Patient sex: M
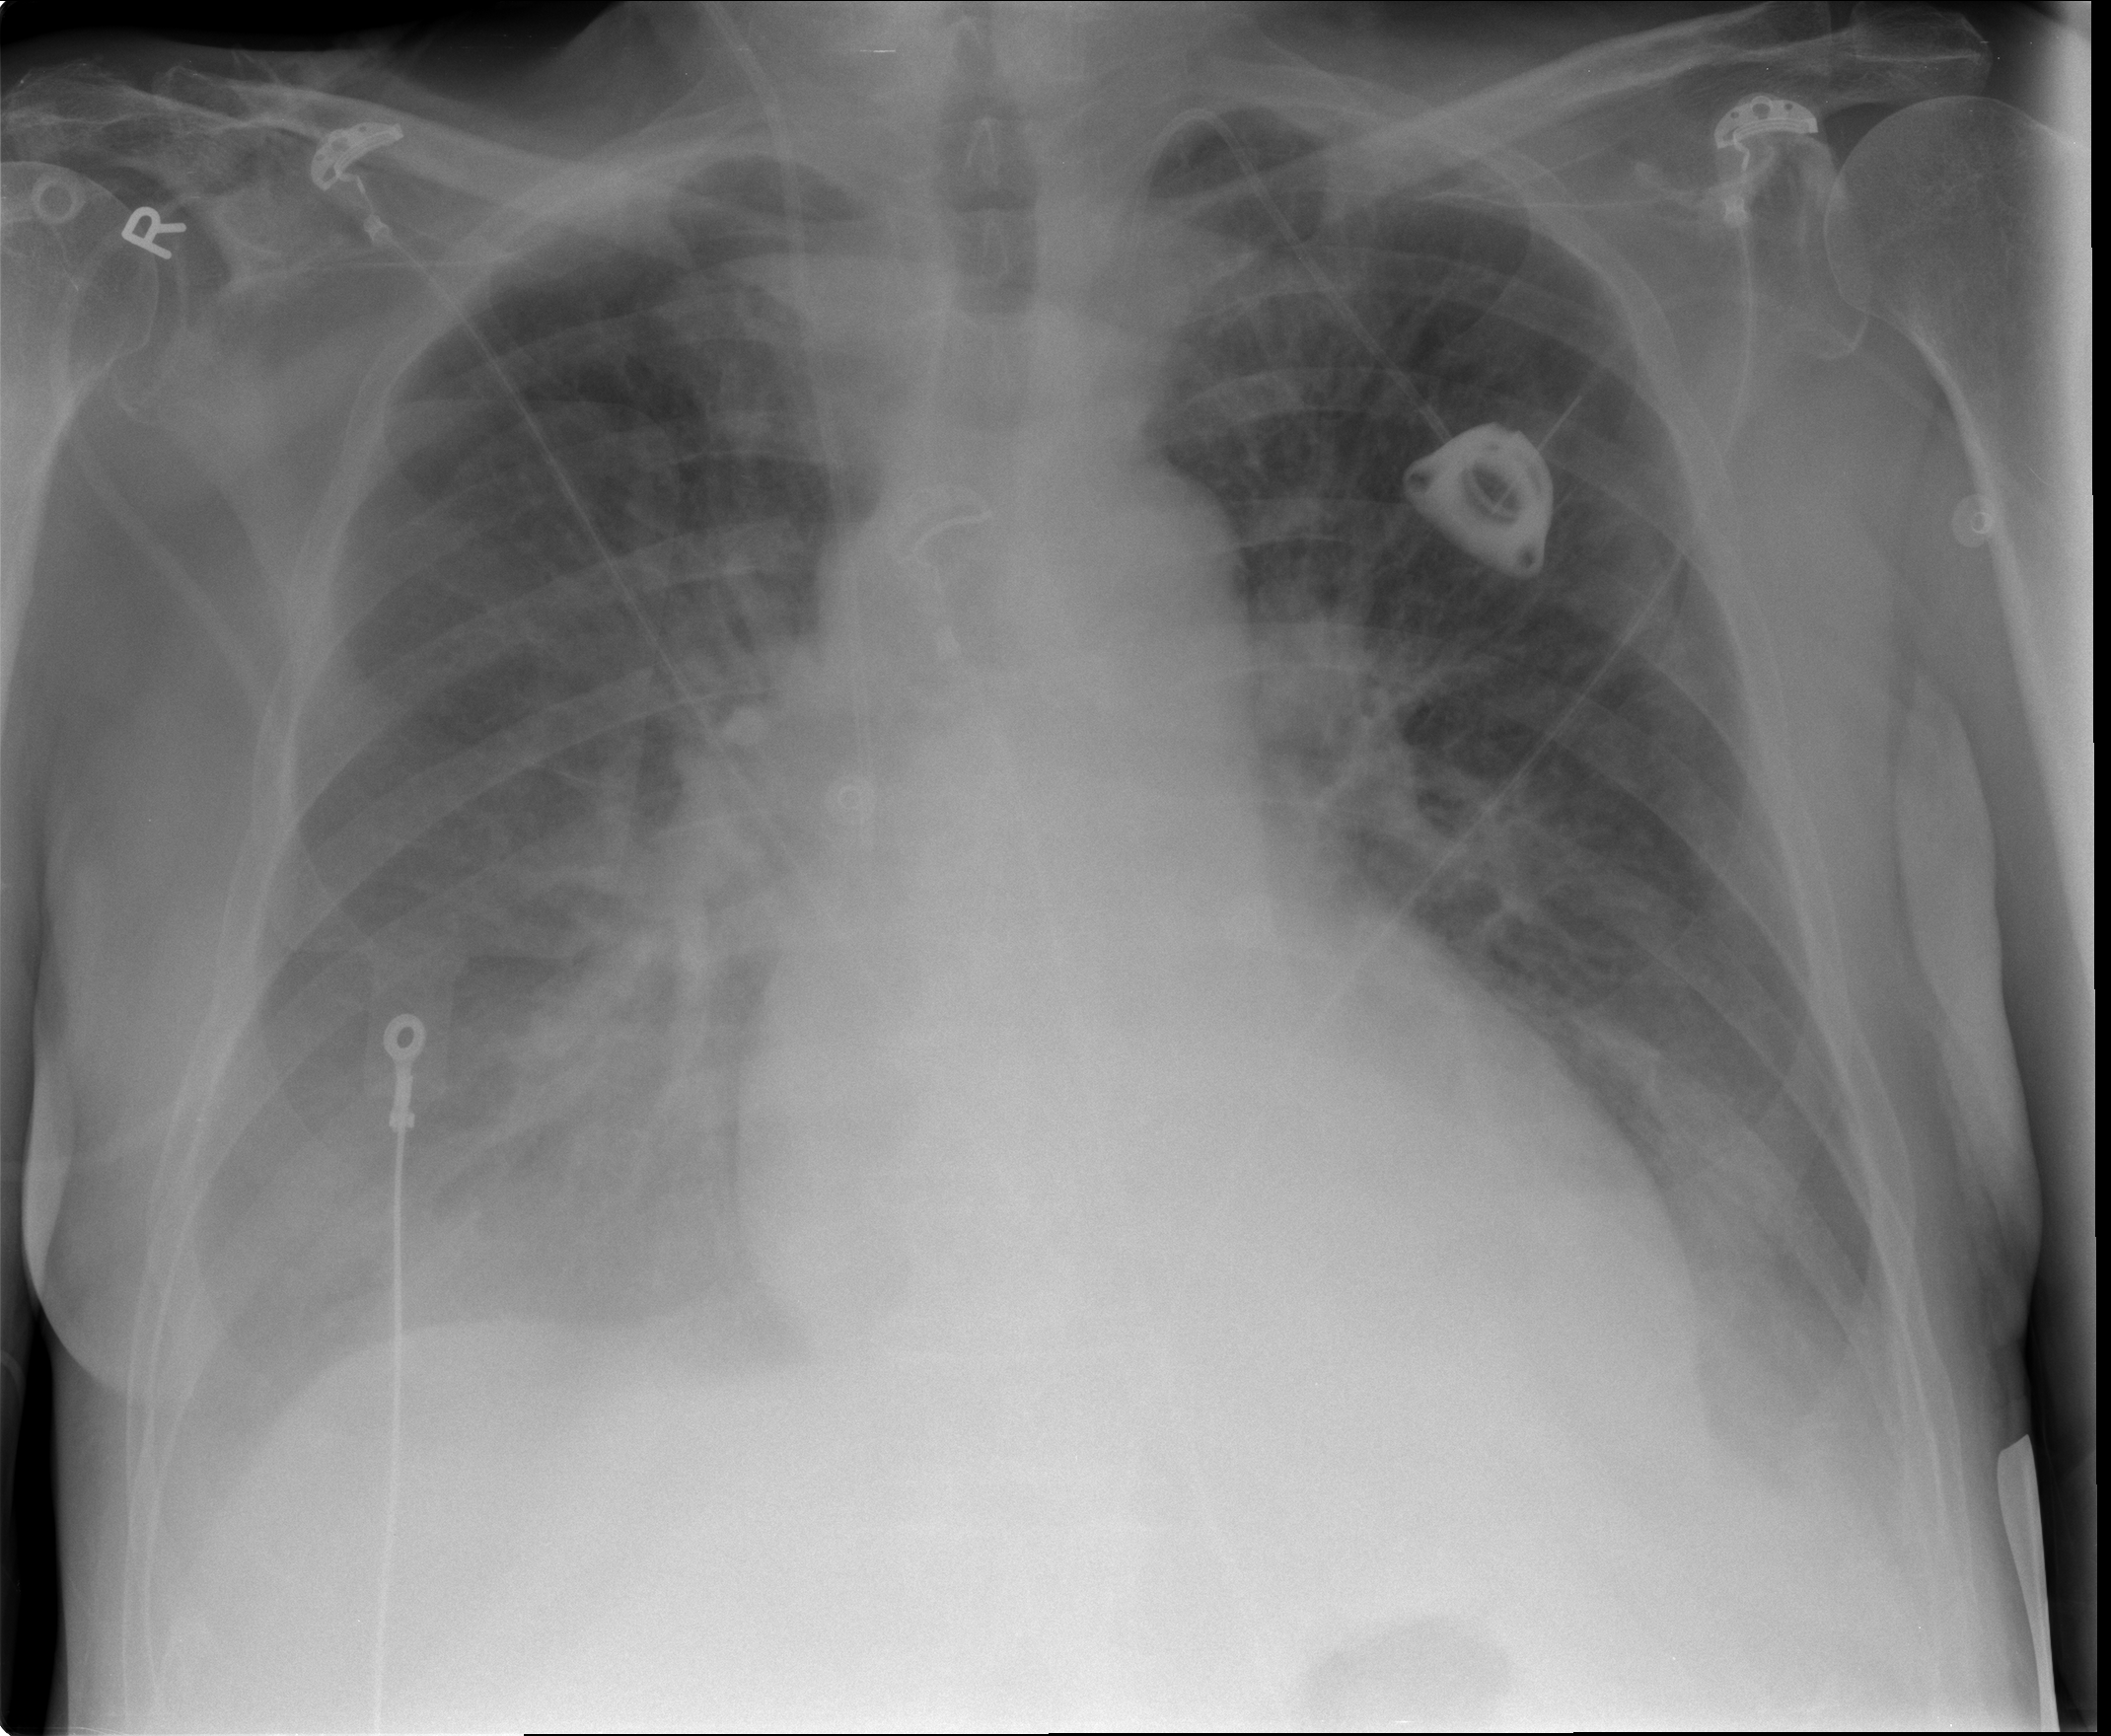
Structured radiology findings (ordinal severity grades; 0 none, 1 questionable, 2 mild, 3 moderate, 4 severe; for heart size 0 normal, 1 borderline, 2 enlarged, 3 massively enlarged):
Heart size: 0
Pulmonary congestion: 3
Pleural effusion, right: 3
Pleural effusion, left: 2
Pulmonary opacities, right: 0
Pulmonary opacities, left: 0
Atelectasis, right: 2
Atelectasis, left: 2